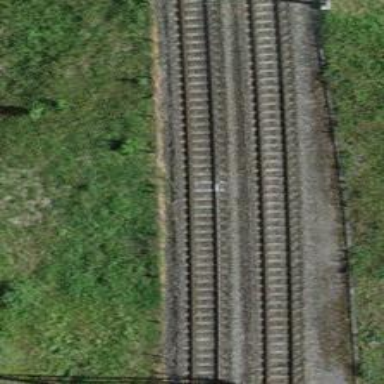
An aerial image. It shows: Single railway track with electrified contact line.